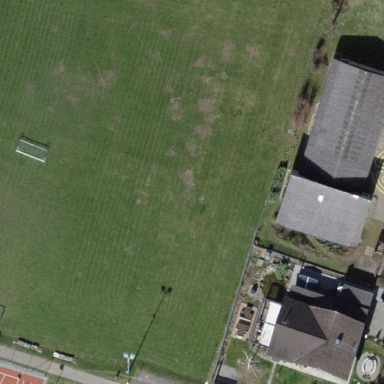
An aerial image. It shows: Multi-sport pitch on leisure land.